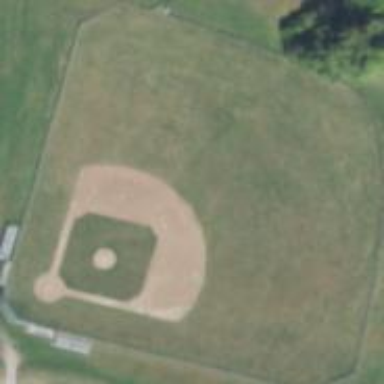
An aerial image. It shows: Baseball pitch for leisure land activities.